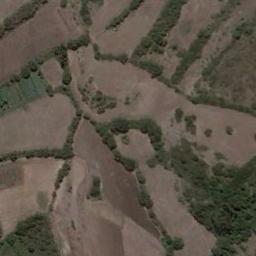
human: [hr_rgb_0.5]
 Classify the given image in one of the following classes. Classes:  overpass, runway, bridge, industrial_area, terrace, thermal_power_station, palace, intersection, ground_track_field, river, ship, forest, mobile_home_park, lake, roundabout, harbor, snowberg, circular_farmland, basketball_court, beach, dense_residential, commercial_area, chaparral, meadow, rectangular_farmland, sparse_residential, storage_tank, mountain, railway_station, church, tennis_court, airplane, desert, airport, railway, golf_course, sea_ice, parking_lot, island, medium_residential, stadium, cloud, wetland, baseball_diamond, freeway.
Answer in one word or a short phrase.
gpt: terrace